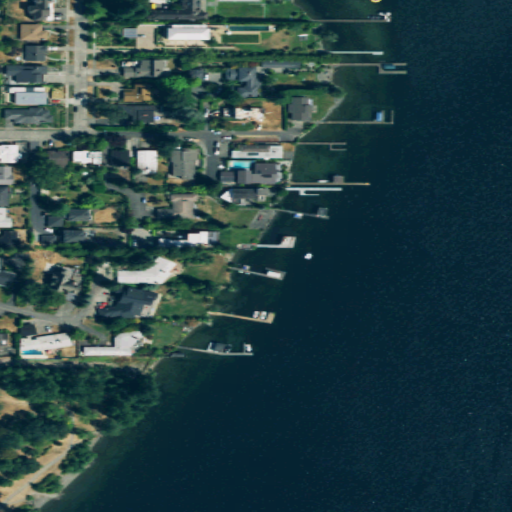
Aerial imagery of beach in Washington named Brighton Beach containing open water, medium intensity development, low intensity development, high intensity development, grassland, open development, pasture, and barren land